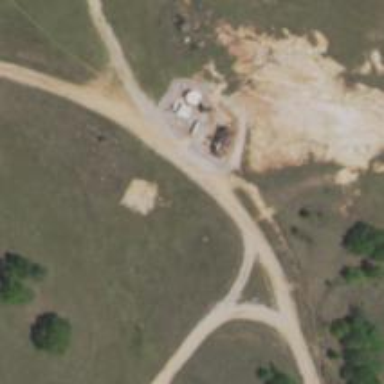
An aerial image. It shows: Storage tank with man-made structure.